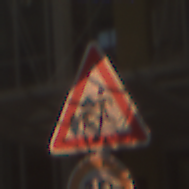
Verkehrszeichen: KinderRechts
Zusatzzeichen unten: Geschwindigkeit10
Umgebung: Outdoor, Urban
Tageszeit: MorningAfternoon
Wetter: PartlyCloudy
Licht: Natural
Jahreszeit: NotSpecified
Kontrast: HighContrast